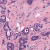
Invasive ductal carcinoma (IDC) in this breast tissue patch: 1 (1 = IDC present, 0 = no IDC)